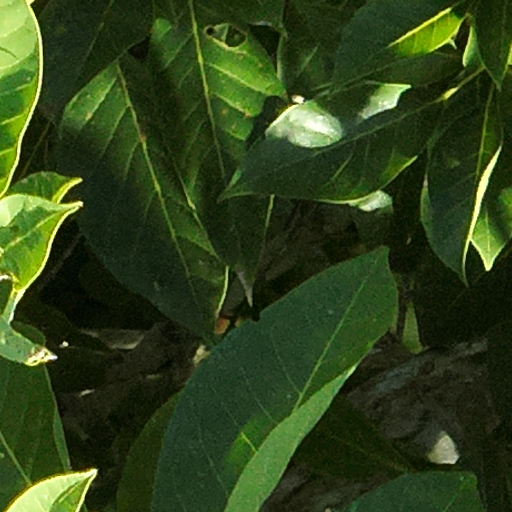
Species: Tabebuia rosea
GBIF accepted scientific name: Tabebuia rosea
Crown area (m\u00b2): 121.915